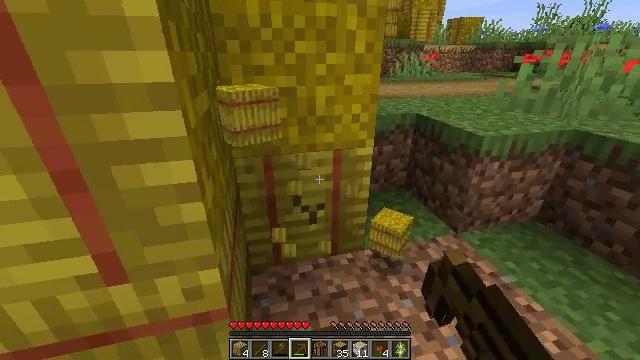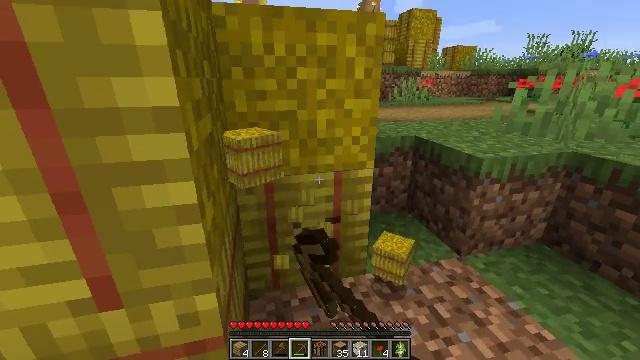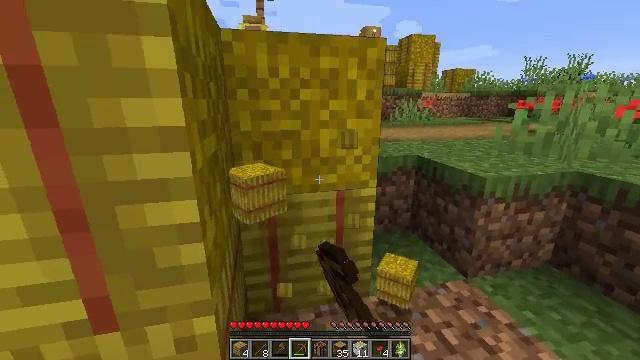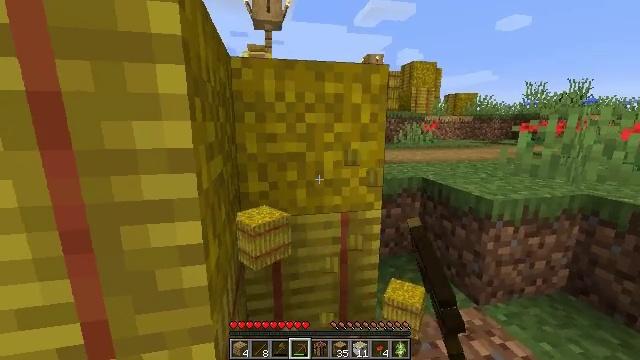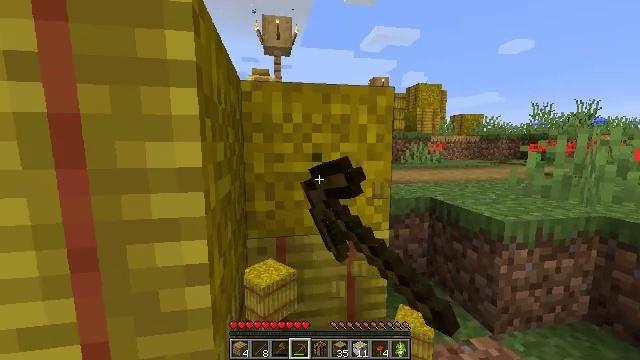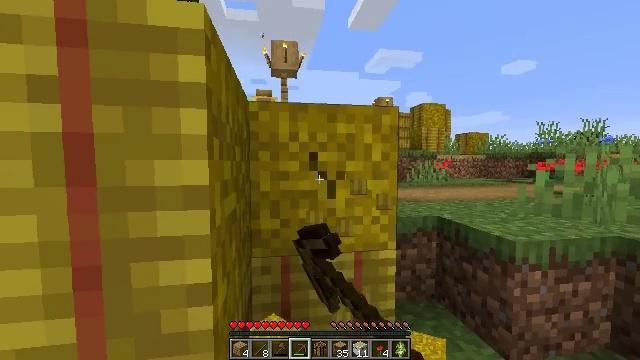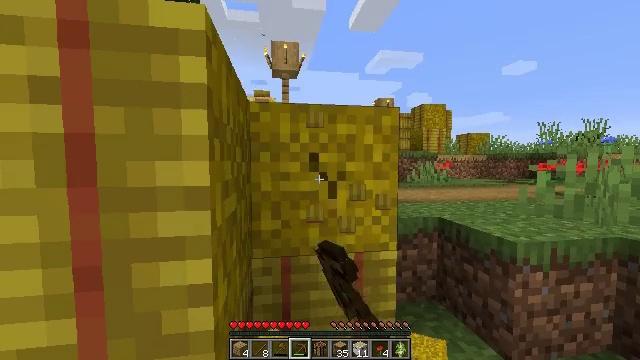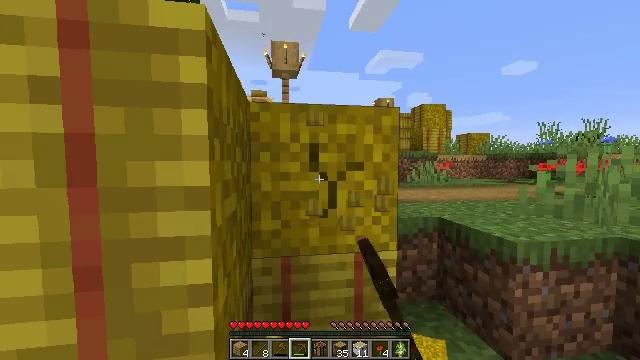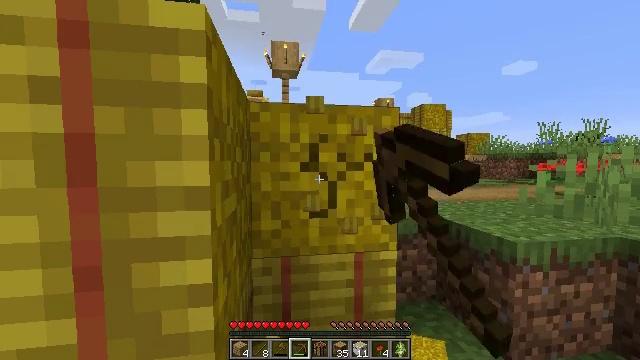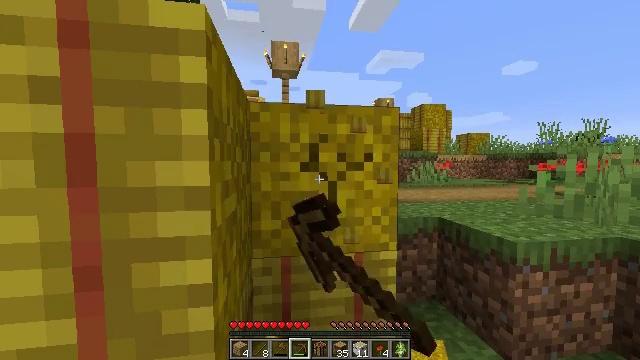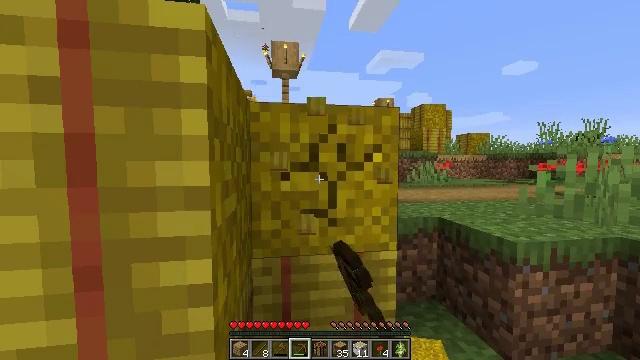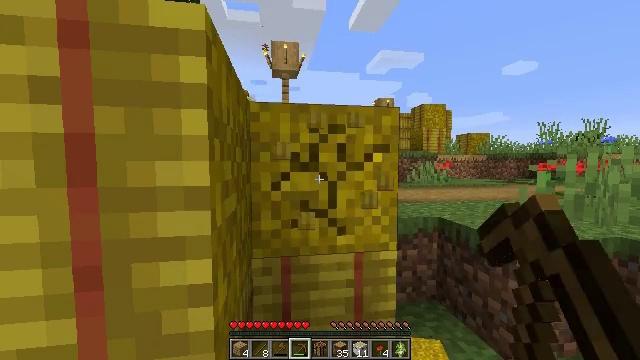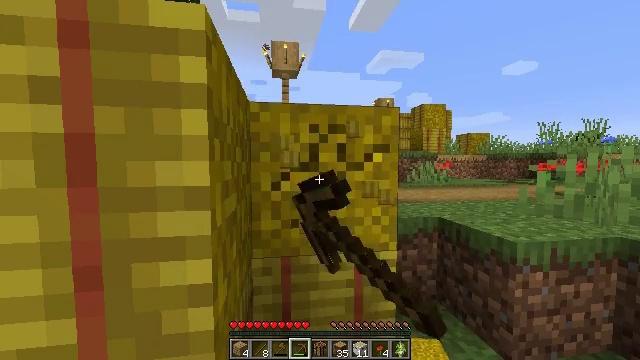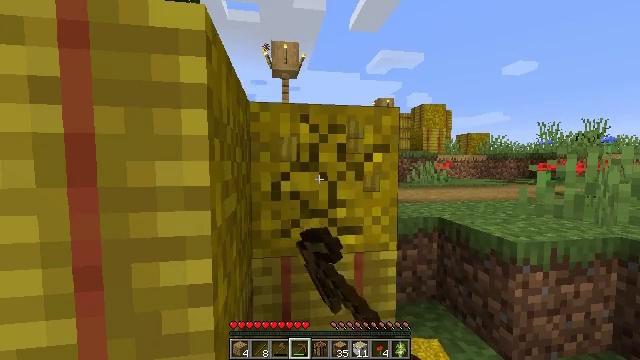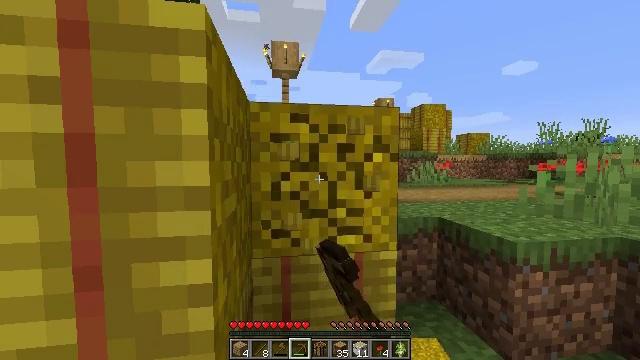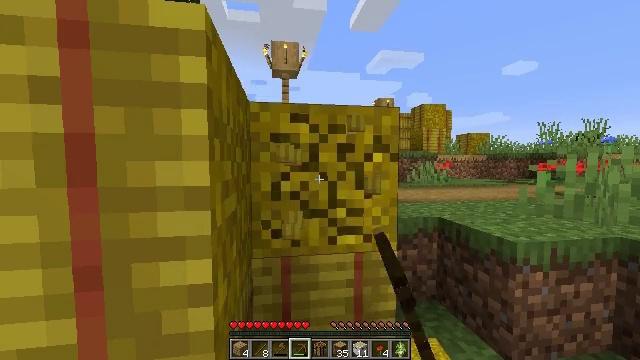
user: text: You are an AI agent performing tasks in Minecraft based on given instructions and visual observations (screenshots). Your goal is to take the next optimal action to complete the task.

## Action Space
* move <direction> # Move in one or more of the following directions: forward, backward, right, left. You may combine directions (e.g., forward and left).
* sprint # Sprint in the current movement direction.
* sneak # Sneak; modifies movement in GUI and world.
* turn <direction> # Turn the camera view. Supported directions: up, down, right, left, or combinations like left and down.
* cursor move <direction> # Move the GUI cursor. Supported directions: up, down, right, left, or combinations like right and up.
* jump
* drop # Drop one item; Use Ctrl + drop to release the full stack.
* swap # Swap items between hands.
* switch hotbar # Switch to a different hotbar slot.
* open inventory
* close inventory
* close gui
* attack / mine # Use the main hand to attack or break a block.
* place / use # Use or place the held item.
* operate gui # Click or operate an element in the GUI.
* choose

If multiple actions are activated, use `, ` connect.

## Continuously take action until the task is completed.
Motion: motion action
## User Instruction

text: Mine a hay block from the field.
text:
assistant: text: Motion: turn up, attack / mine
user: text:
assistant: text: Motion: turn up, attack / mine
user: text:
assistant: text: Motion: turn left and up, attack / mine
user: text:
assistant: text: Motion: turn left and up, attack / mine
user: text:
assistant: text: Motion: turn left and up, attack / mine
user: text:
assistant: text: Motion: attack / mine
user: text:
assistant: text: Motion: attack / mine
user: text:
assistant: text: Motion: attack / mine
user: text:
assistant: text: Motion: attack / mine
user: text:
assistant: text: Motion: attack / mine
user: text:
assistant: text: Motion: attack / mine
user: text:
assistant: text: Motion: attack / mine
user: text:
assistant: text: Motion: attack / mine
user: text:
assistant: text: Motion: attack / mine
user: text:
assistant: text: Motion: attack / mine
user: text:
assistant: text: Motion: attack / mine
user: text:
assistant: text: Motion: attack / mine
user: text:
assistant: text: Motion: attack / mine
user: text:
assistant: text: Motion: attack / mine
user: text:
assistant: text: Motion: attack / mine
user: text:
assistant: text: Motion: attack / mine
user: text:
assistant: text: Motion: attack / mine
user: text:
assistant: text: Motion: attack / mine
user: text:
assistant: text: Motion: turn down, attack / mine
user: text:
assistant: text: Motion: turn down, attack / mine
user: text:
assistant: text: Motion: turn down, attack / mine
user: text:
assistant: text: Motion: turn down, attack / mine
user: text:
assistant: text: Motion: turn down, attack / mine
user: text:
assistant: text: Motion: turn down, attack / mine
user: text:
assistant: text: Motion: turn down, attack / mine